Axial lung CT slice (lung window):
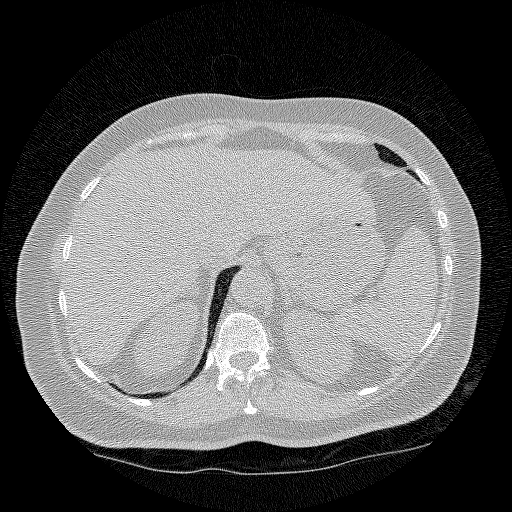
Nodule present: no